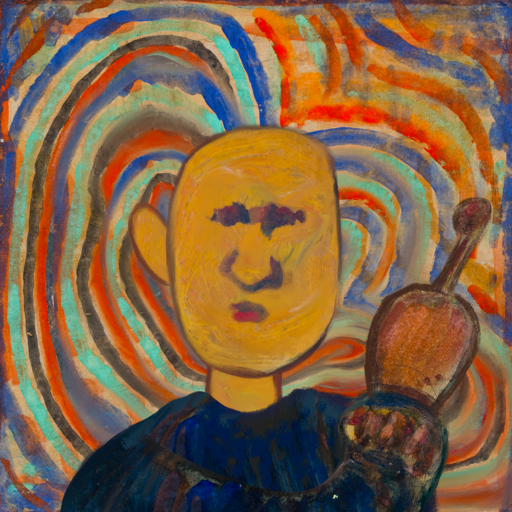
Background: Sisters, Head And Neck Front: After_Raid, Face Front: In_The_Sun, Bust: Pipe, Hair Front: Blank, Head Accessory: Blank, Second Necklace: Blank, Necklace: Blank, Baby: Blank